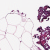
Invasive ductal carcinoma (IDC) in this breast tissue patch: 0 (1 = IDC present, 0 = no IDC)